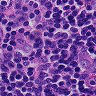
Metastatic tissue present: yes